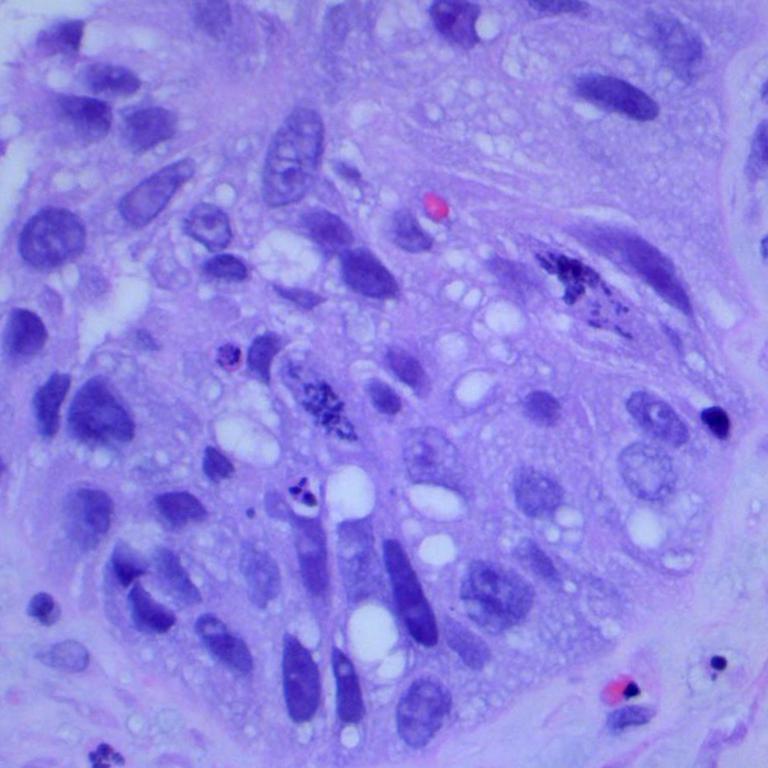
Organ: lung
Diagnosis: squamous carcinomas